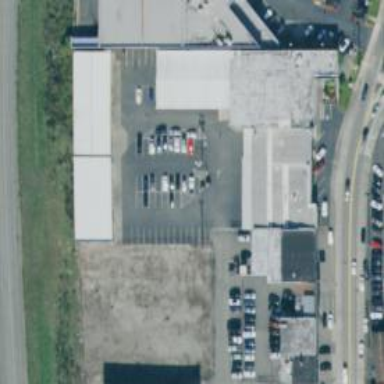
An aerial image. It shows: Building.